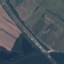
Land use / land cover: Highway